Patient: sex F, age 65
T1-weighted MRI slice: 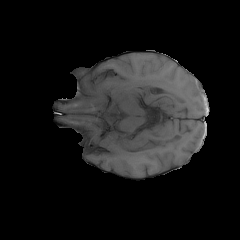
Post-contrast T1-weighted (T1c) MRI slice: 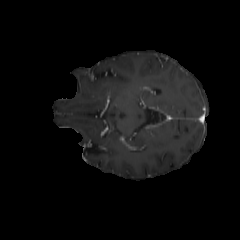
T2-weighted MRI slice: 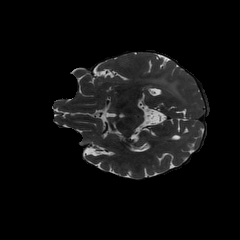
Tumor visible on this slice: yes
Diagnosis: Glioblastoma, IDH-wildtype
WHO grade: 4